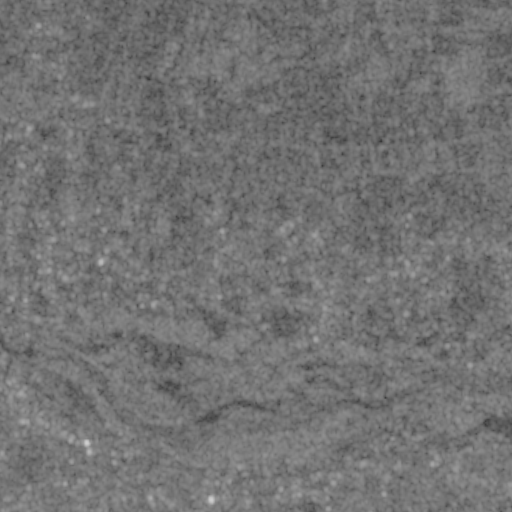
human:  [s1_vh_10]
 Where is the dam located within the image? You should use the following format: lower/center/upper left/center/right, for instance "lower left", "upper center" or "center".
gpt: The dam is located in the lower left of the image.
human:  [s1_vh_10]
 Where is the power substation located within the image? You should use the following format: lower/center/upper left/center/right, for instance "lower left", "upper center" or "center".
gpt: The power substation is located in the center left of the image.
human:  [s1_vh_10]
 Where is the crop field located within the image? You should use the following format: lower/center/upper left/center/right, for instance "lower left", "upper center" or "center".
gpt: There is no crop field in the image.

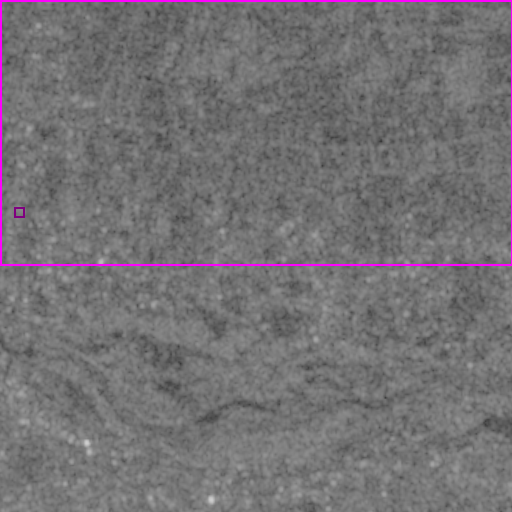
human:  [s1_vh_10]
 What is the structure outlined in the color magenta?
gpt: The structure outlined in magenta is a crop field.
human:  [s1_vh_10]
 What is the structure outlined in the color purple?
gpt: The structure outlined in purple is a power substation.
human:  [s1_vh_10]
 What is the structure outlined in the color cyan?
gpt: There is no cyan outline.